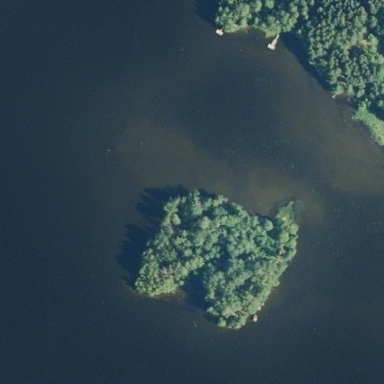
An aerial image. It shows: Islet.